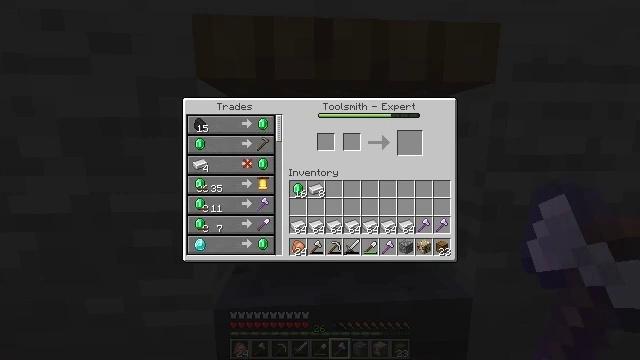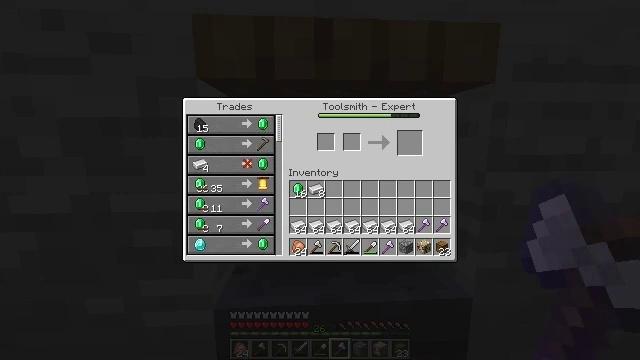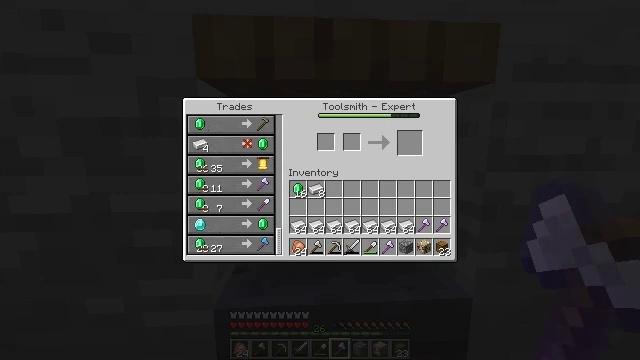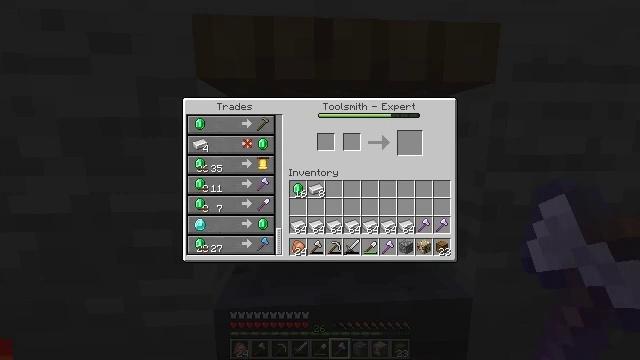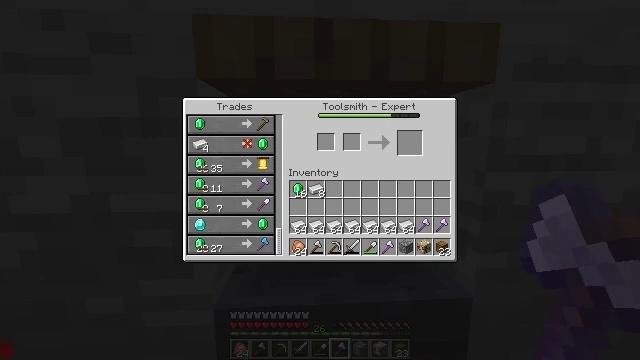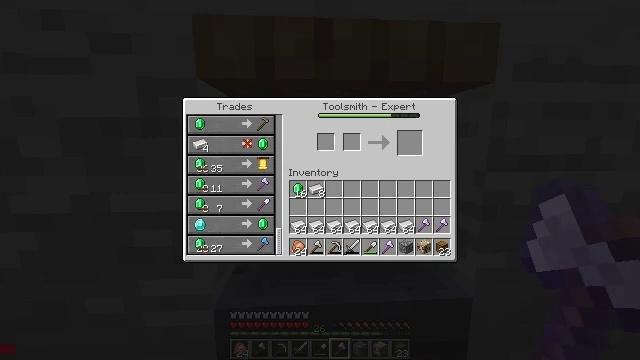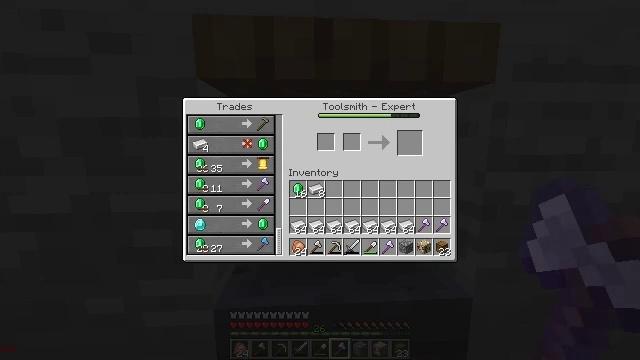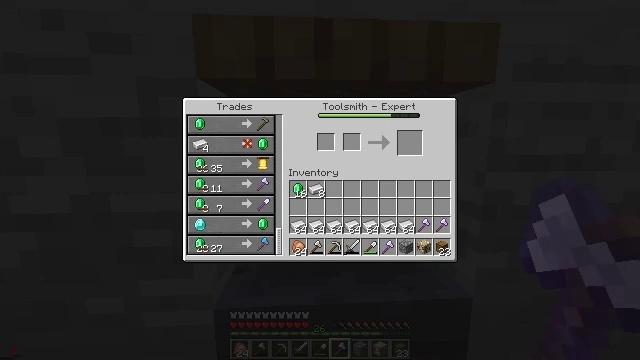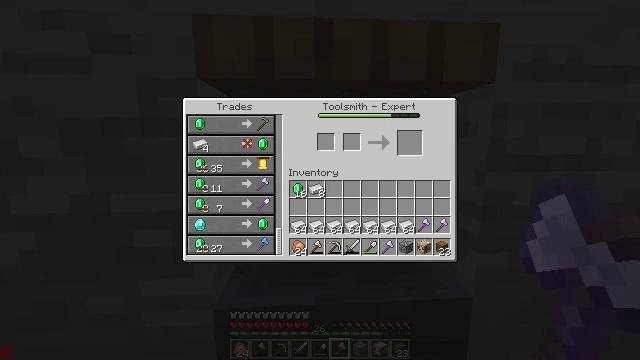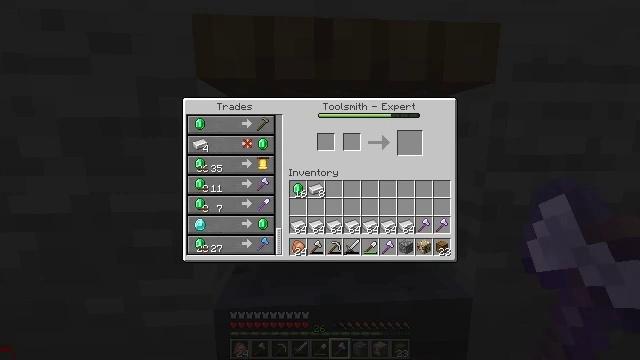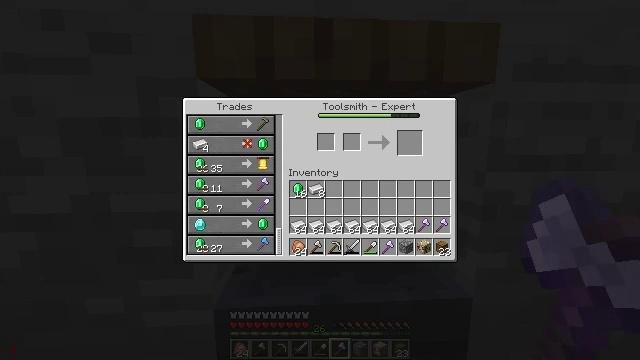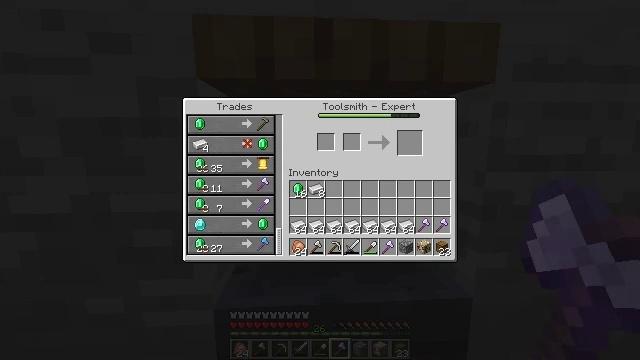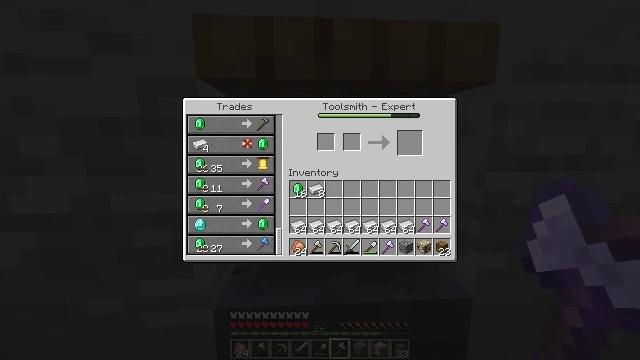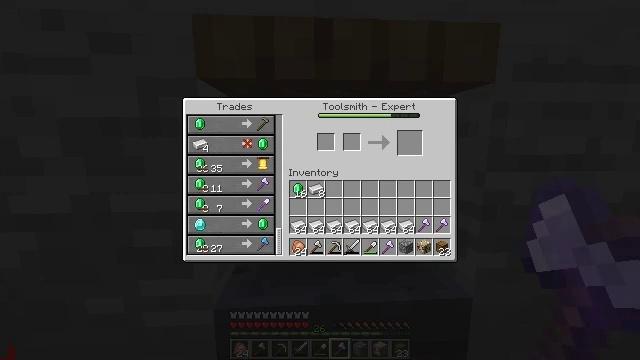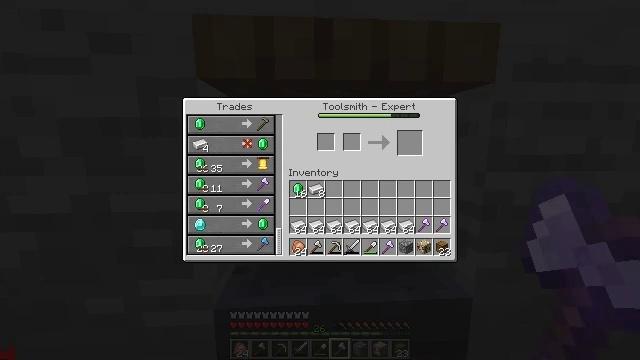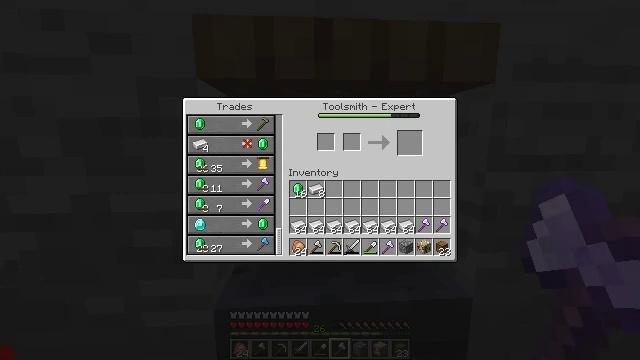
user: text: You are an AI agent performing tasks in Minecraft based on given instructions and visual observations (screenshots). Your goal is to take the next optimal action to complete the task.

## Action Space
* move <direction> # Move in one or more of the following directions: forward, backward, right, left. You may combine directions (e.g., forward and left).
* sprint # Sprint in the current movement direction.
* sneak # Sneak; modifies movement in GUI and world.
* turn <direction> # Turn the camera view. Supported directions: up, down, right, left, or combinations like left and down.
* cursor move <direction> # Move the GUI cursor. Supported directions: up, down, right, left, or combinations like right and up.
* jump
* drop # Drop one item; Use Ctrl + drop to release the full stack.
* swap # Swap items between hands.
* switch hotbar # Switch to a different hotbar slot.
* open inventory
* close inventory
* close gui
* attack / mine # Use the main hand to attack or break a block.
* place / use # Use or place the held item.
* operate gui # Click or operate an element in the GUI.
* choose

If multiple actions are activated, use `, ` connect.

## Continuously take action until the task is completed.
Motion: motion action
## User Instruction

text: Craft an iron shovel.
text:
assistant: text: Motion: attack / mine
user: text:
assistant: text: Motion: attack / mine
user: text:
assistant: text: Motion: turn down, attack / mine
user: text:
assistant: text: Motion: turn down, attack / mine
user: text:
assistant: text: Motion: attack / mine
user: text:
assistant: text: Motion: attack / mine
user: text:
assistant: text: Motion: attack / mine
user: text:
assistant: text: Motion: attack / mine
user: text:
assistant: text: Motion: attack / mine
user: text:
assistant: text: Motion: attack / mine
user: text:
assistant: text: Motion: attack / mine
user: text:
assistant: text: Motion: attack / mine
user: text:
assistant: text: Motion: attack / mine
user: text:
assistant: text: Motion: attack / mine
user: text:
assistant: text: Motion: attack / mine
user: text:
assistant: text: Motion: attack / mine
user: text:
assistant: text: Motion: attack / mine
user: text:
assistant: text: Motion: attack / mine
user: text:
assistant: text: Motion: attack / mine
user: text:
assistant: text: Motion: attack / mine
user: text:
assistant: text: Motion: attack / mine
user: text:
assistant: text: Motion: attack / mine
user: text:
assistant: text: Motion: attack / mine
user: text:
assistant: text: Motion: no_op
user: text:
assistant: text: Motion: no_op
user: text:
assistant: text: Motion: no_op
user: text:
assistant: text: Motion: no_op
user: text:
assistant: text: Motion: no_op
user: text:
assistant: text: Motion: no_op
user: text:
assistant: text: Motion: no_op